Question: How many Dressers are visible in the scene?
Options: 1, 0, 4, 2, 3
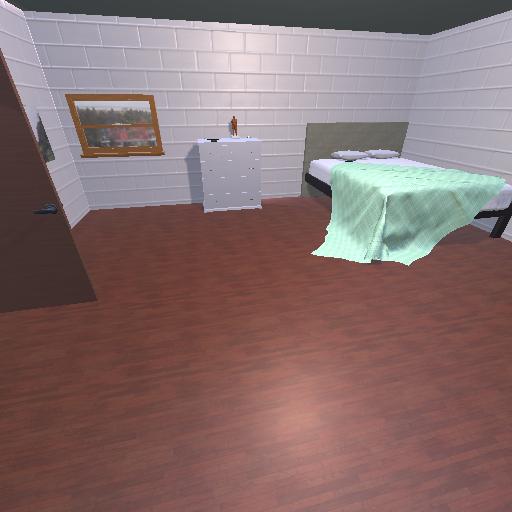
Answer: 1